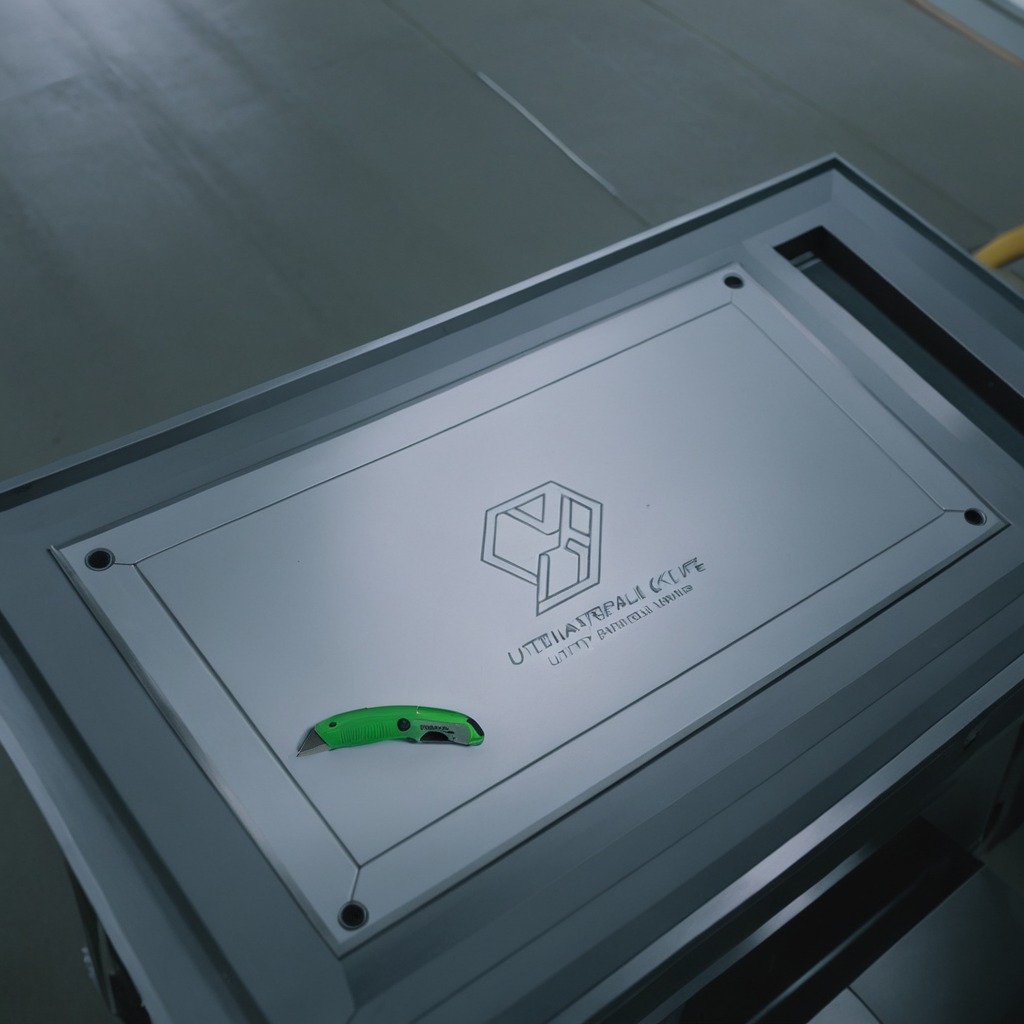
A utility knife lies on the toolbox surface in an airplane hangar workshop 8K.